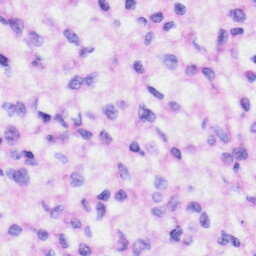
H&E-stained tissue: Liver